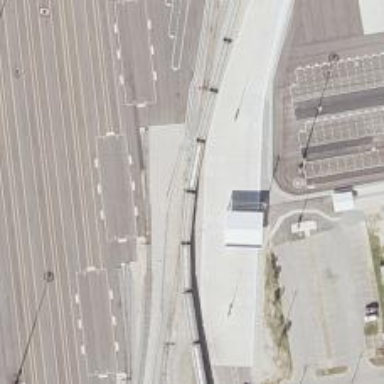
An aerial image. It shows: Railway yard in service.